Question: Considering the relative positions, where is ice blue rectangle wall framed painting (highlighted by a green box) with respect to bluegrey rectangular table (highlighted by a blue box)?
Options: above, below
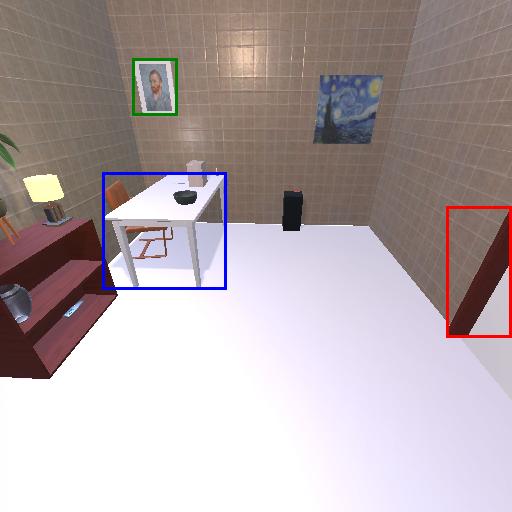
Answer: above